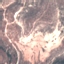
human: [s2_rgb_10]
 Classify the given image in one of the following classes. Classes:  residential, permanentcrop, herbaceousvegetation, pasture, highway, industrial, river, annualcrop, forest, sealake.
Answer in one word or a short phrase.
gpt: HerbaceousVegetation